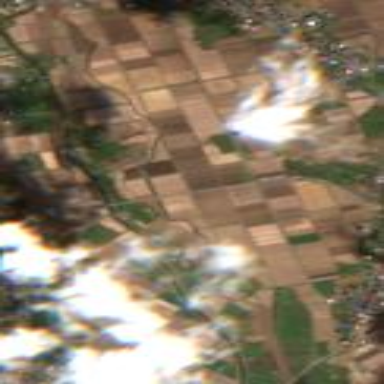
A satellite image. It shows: Farmland with rice crops producing rice.